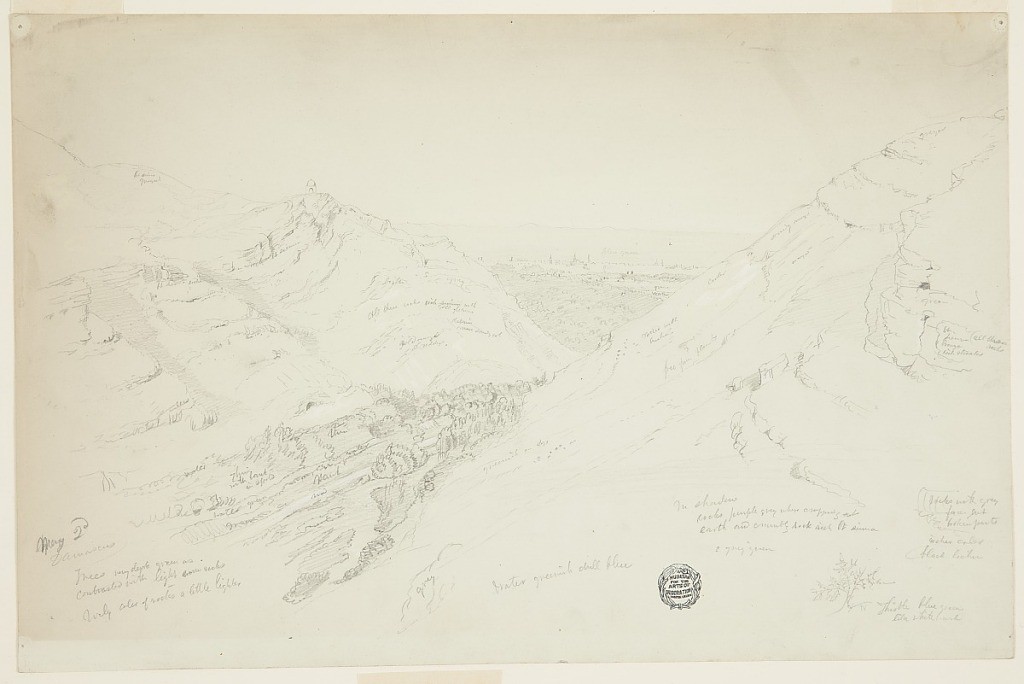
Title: Distant View of Damascus, Syria
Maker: Frederic Edwin Church, American, 1826–1900
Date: May 2, 1868
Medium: Graphite, brush and white gouache on light green paper
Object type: Drawing
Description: Landscape sketch showing a distant view of the city of Damascus in Syria from a nearby canyon or wadi. In the foreground at right, a barren hillside nearby steeply descends to a wooded are with a stream at the base of the canyon. The opposite wall of the canyon is extremely rugged with layers of rock strata visible throughout the mountainside. A domed structure, possibly the Mount Qasioun Observatory, is perched atop this prominence at center left. In the distance at center, the city of Damascus, with its numerous towers and domes, is visible beyond a wooded are in the middle distance. In the background, a faint mountain range forms an undulating horizon.